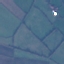
Land use / land cover: Pasture